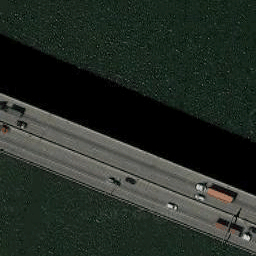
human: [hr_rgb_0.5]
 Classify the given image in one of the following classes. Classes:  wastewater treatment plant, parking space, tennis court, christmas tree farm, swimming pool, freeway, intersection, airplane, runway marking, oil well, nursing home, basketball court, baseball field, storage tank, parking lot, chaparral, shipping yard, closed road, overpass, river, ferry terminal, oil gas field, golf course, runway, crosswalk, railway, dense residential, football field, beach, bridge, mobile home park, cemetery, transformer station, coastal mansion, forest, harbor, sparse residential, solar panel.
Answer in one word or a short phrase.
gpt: bridge